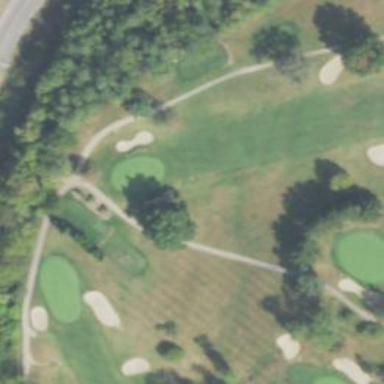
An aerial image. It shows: Golf hole.